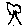
Label: tree